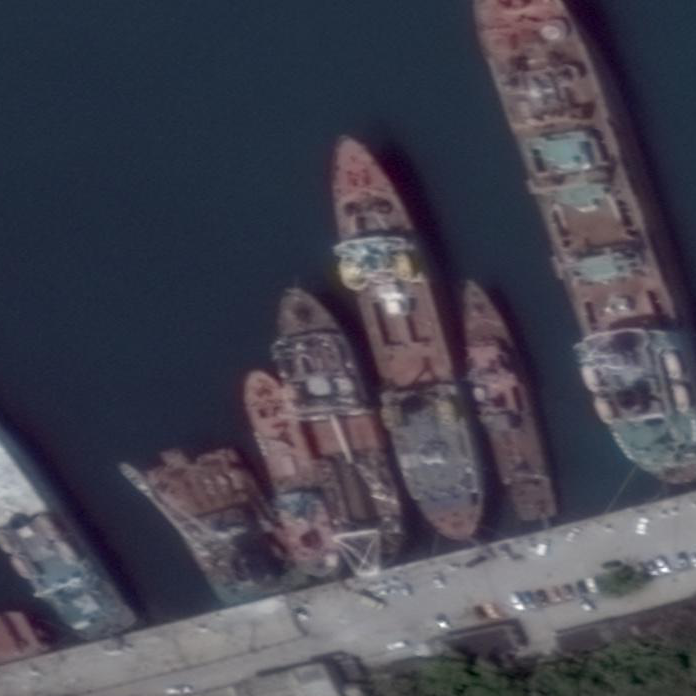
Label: civil